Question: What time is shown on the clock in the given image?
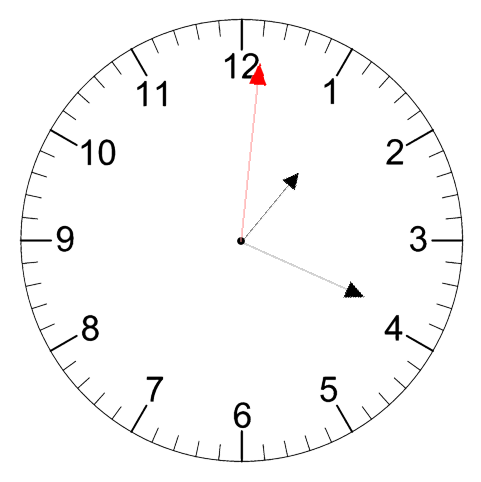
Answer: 01:19:01